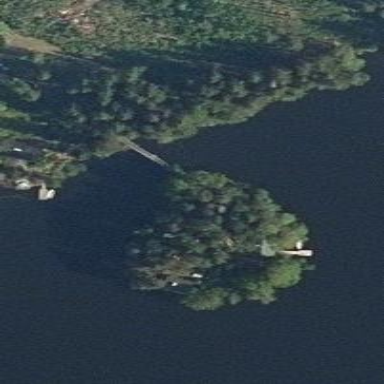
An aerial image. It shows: Islet.